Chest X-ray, PA view. Patient: 83 years old, sex M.
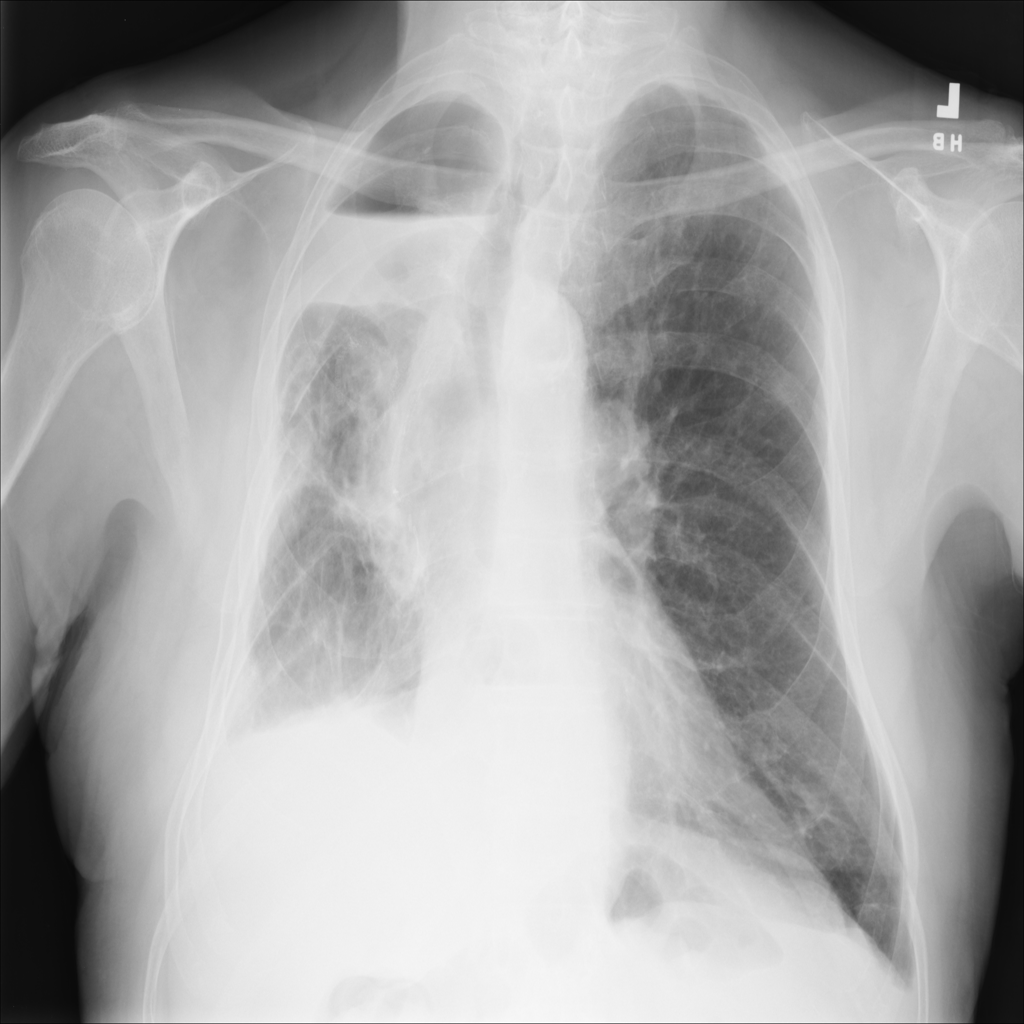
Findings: No Finding